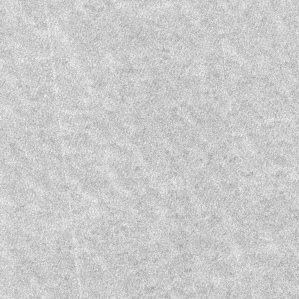
Label: frost